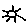
Label: sun